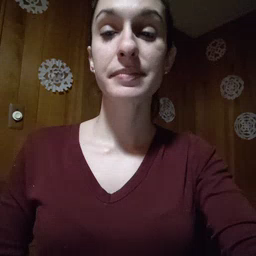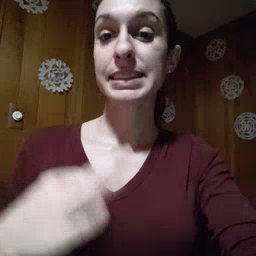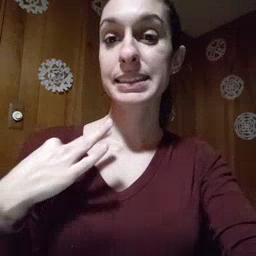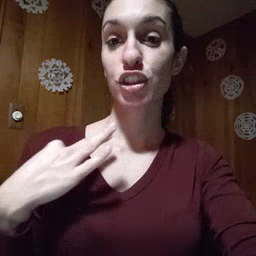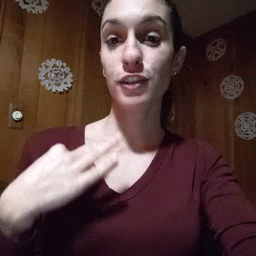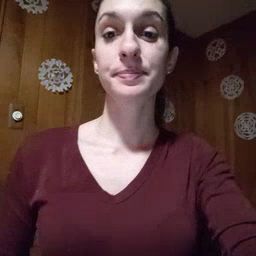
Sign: shirt